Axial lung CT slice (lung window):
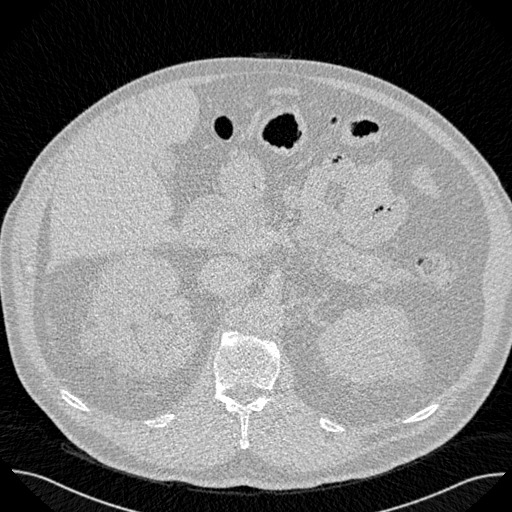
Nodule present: no